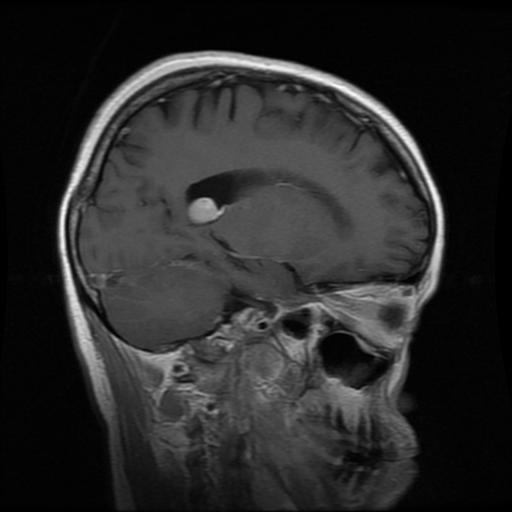
Label: meningioma